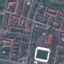
Land use / land cover class: Residential